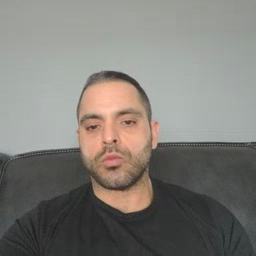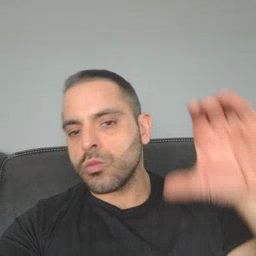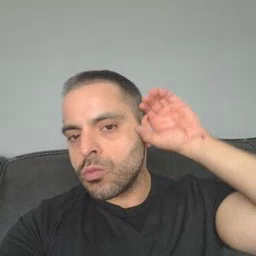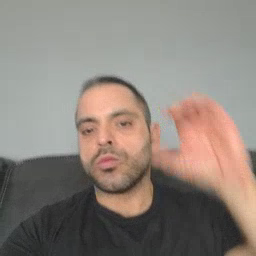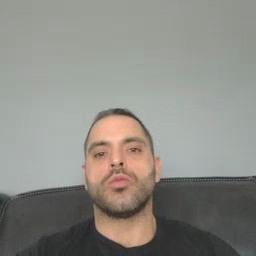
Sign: listen